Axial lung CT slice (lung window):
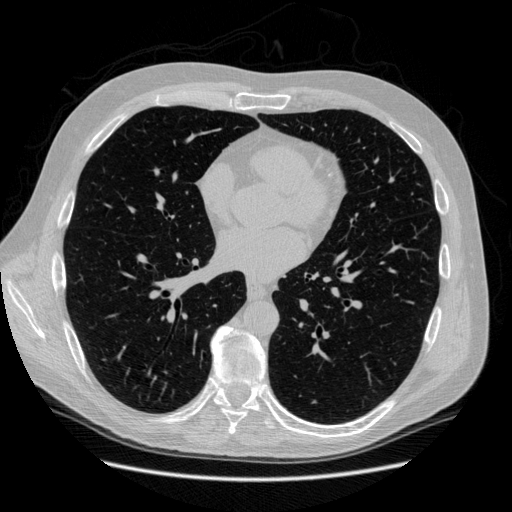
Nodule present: no